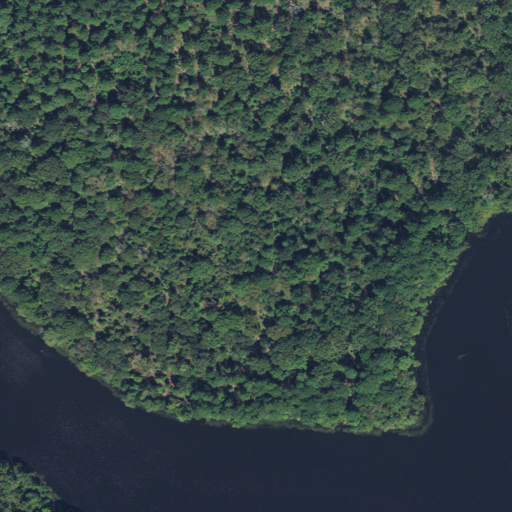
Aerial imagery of cape in Texas named Big Flat Point containing deciduous forest, evergreen forest, open water, mixed forest, woody wetlands, grassland, and herbaceous wetlands